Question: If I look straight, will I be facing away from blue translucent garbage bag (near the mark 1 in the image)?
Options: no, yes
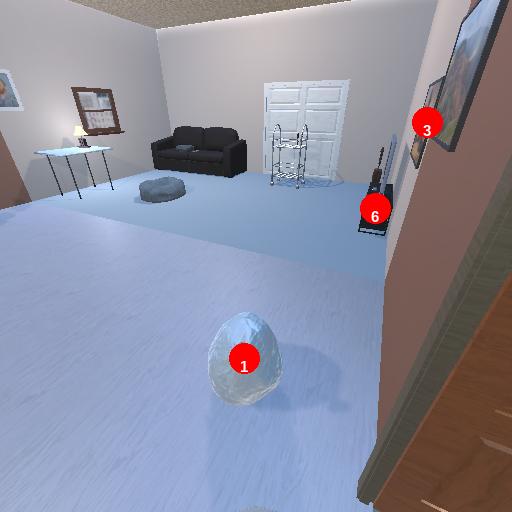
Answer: no